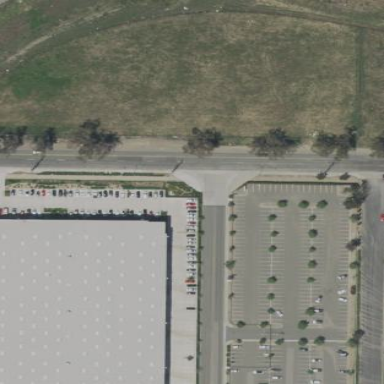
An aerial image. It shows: Warehouse building.